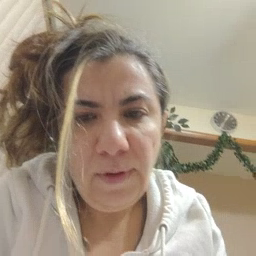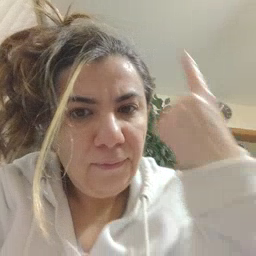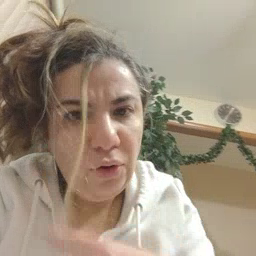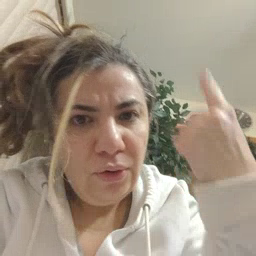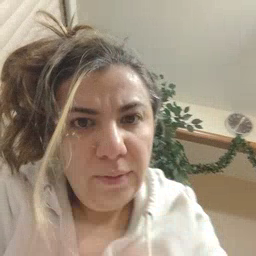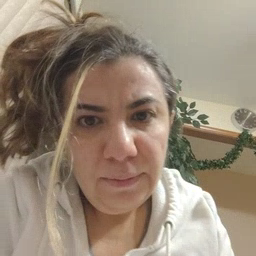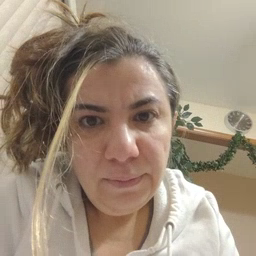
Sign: face